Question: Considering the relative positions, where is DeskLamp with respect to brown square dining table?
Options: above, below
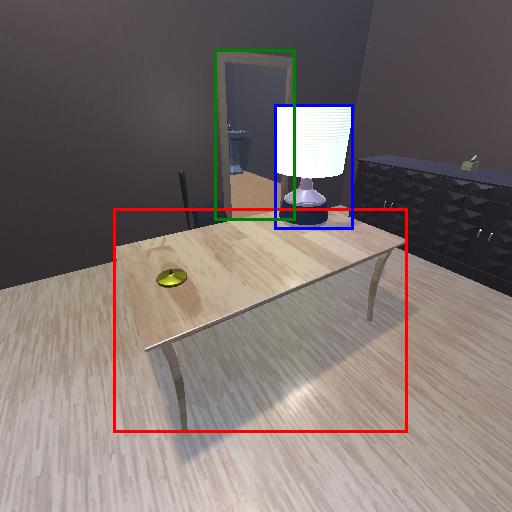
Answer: above